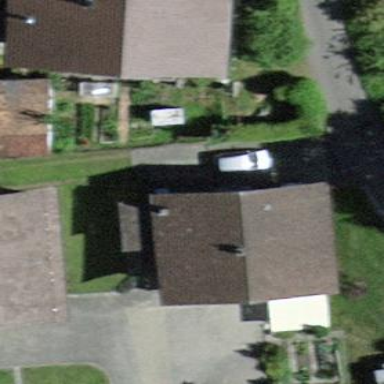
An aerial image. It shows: Residential building with gabled roof.